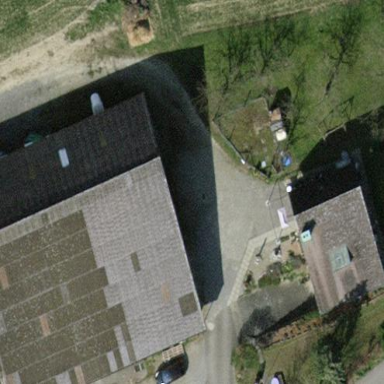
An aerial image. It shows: Farmyard area.